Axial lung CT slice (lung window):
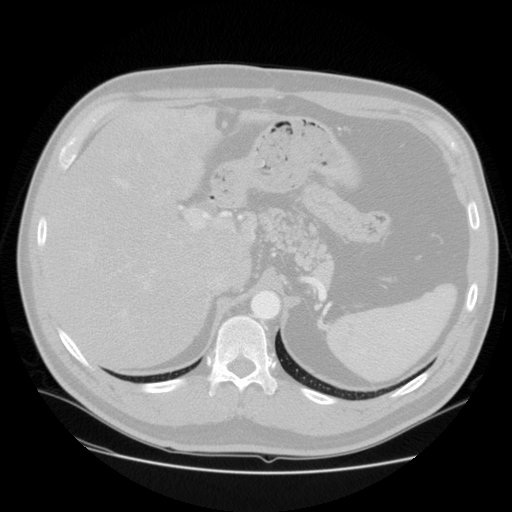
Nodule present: no